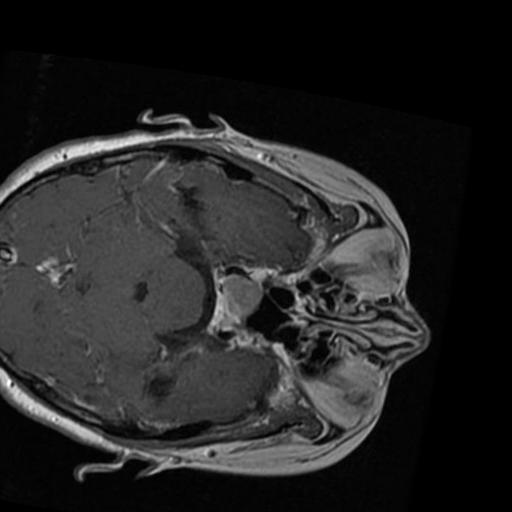
Label: brain_tumor